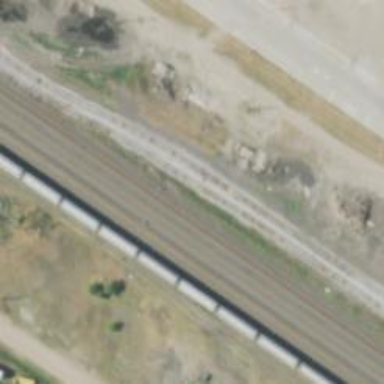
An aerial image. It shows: Railway siding for service.